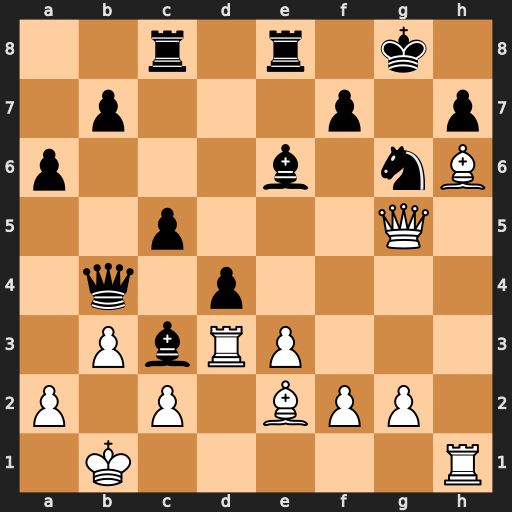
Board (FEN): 2r1r1k1/1p3p1p/p3b1nB/2p3Q1/1q1p4/1PbRP3/P1P1BPP1/1K5R
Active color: w
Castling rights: -
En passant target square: -
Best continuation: Rxc3 f6 Qxf6